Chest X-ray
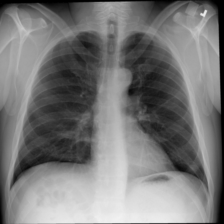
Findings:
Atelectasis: negative
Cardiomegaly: negative
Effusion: negative
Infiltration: negative
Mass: negative
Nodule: negative
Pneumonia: negative
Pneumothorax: negative
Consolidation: negative
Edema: negative
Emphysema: negative
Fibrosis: negative
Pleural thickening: negative
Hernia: negative